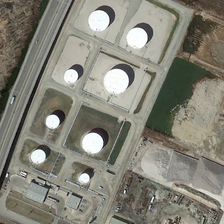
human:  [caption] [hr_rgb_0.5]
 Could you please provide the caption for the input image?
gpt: eight storage tanks in different sizes are near bareland .

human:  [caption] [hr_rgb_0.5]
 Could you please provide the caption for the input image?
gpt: eight storage tanks in different sizes are near bareland .

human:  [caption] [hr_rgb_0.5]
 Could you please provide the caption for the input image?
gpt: eight storage tanks in different sizes are near bareland .

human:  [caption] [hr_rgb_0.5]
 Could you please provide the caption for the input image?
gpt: eight storage tanks in different sizes are near bareland .

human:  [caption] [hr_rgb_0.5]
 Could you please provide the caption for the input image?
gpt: eight storage tanks in different sizes are near bareland .